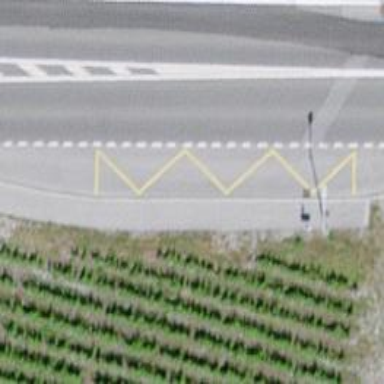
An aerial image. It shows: Bus stop with platform for public transport.